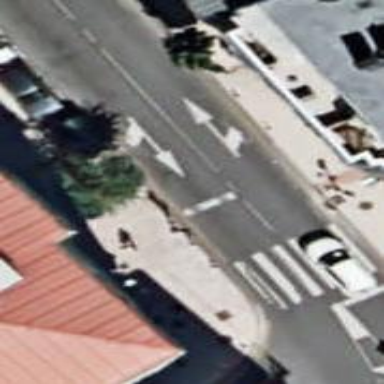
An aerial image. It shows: Traffic signals at road crossing.